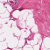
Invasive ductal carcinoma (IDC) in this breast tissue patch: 0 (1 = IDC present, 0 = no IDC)